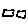
Label: square